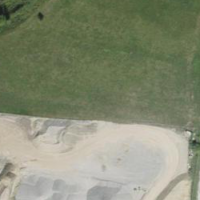
EUNIS habitat code: 56
Species observed at this site:
Tussilago farfara